Question: I have some questions regarding the representation of the gui objects in uml class diagrams.
For example if a have a class which extends the JFrame, then i will design the UML class diagram with the inheritance symbol, but in the JFrame, i do not need to write down all of it's class variables and methods, but only those whose my class will use right??
Second how will i represent that my class will use a specific layout manager? With the association symbol, i quess but i am not sure.
---
Say for example I have a package named 'gr.mydomain.exampleproject', and I have a class extending the JFrame.
Is the following approach correct or do I need to put the JFrame in a separate package ('javax.swing')?

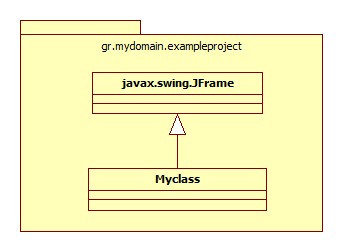
Answer: Yes, you must draw the inheritance symbol to the 'JFrame' class, but leave the 'JFrame' class empty, don't put any fields or methods in it. Everybody knows or can look at the API to see what 'JFrame' contains. Besides, you would fill up the space with the multitude of methods present in 'JFrame'.
Do it like this:

As for layout managers: I believe the dependency relationship is the correct one in this situation. The association relationship would be correct if you would call methods on the layout manager's class. But you're probably just doing something like 'frame.setLayout (new LayoutManagerClass ());' (a.k.a. just creating the object). In this case, it's a dependency relationship.